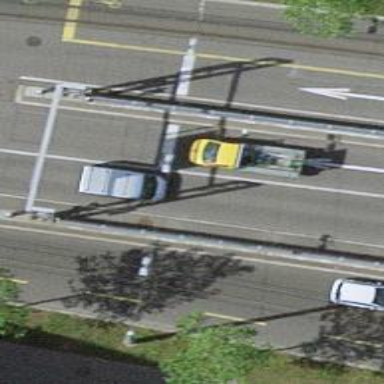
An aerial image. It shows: Road with traffic signals for signaling.